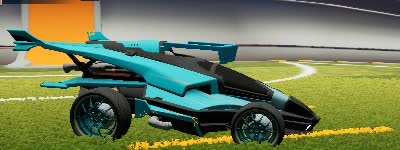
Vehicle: aftershock